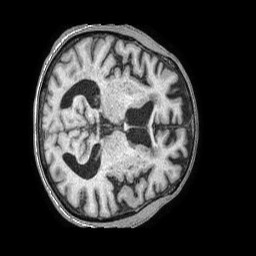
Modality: T1w
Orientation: axial
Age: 67
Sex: male
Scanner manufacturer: philips
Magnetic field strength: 1.5 T
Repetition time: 0.007579 s
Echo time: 0.003455 s